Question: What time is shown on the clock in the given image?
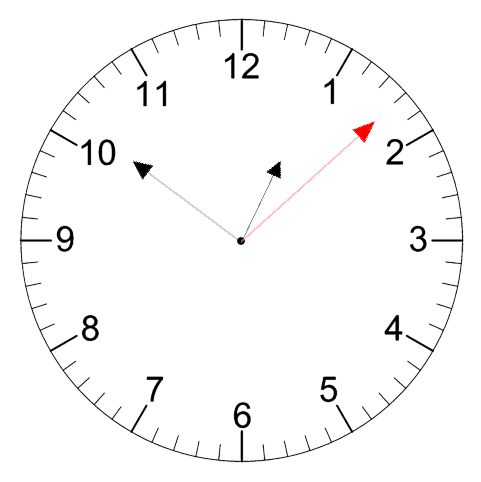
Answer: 12:51:08